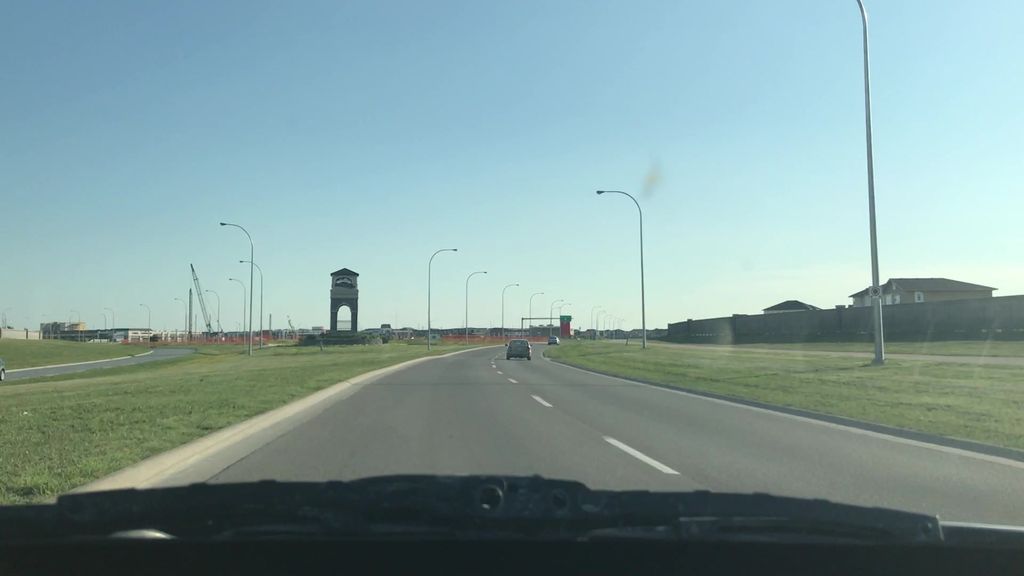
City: winnipeg